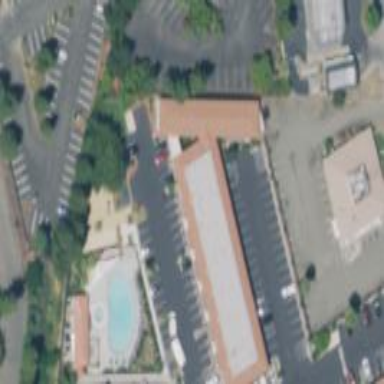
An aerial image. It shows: Hotel building.